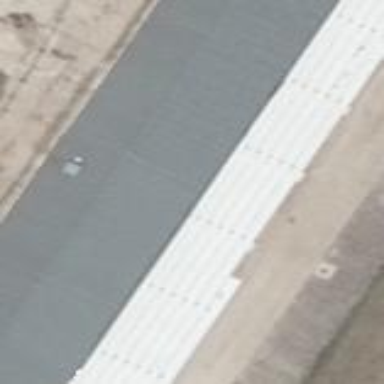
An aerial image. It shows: Grandstand building with gabled roof.